Question: For reference, this tutorial I am following: <URL>
I have to create a custom UITableViewCell, and from the tutorial, it said to leverage Prototyping cells and subclass UITableViewCell. Then connect the UI elements in the prototype cel to the custom class (of UITableViewCell).
The problem I am running into here is, there is only one cell for the whole table view that is displaying data. However, I am able to click on empty cells in the background behind that one cell that contains data. If i scroll up or down, cellForRowAtIndexPath is called and another cell gets displayed. However its only displaying once cell at a time for the whole table view.

Does anyone know what the problem could be here? Any help is appreciated, thanks!
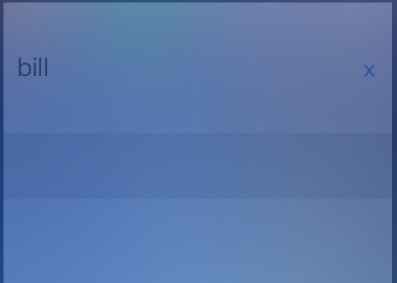
Answer: Figured out what the problem is, my labels (that are supposed to be inside the custom prototyping cell) were added to the parent view and not the content view of UITableViewCell. This is because my prototype cell did not have a content view for some reason. I had to add a another prototype cell and delete the previous one.
reference: <URL>